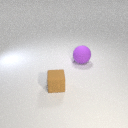
small brown rubber cube to the left of large purple rubber sphere